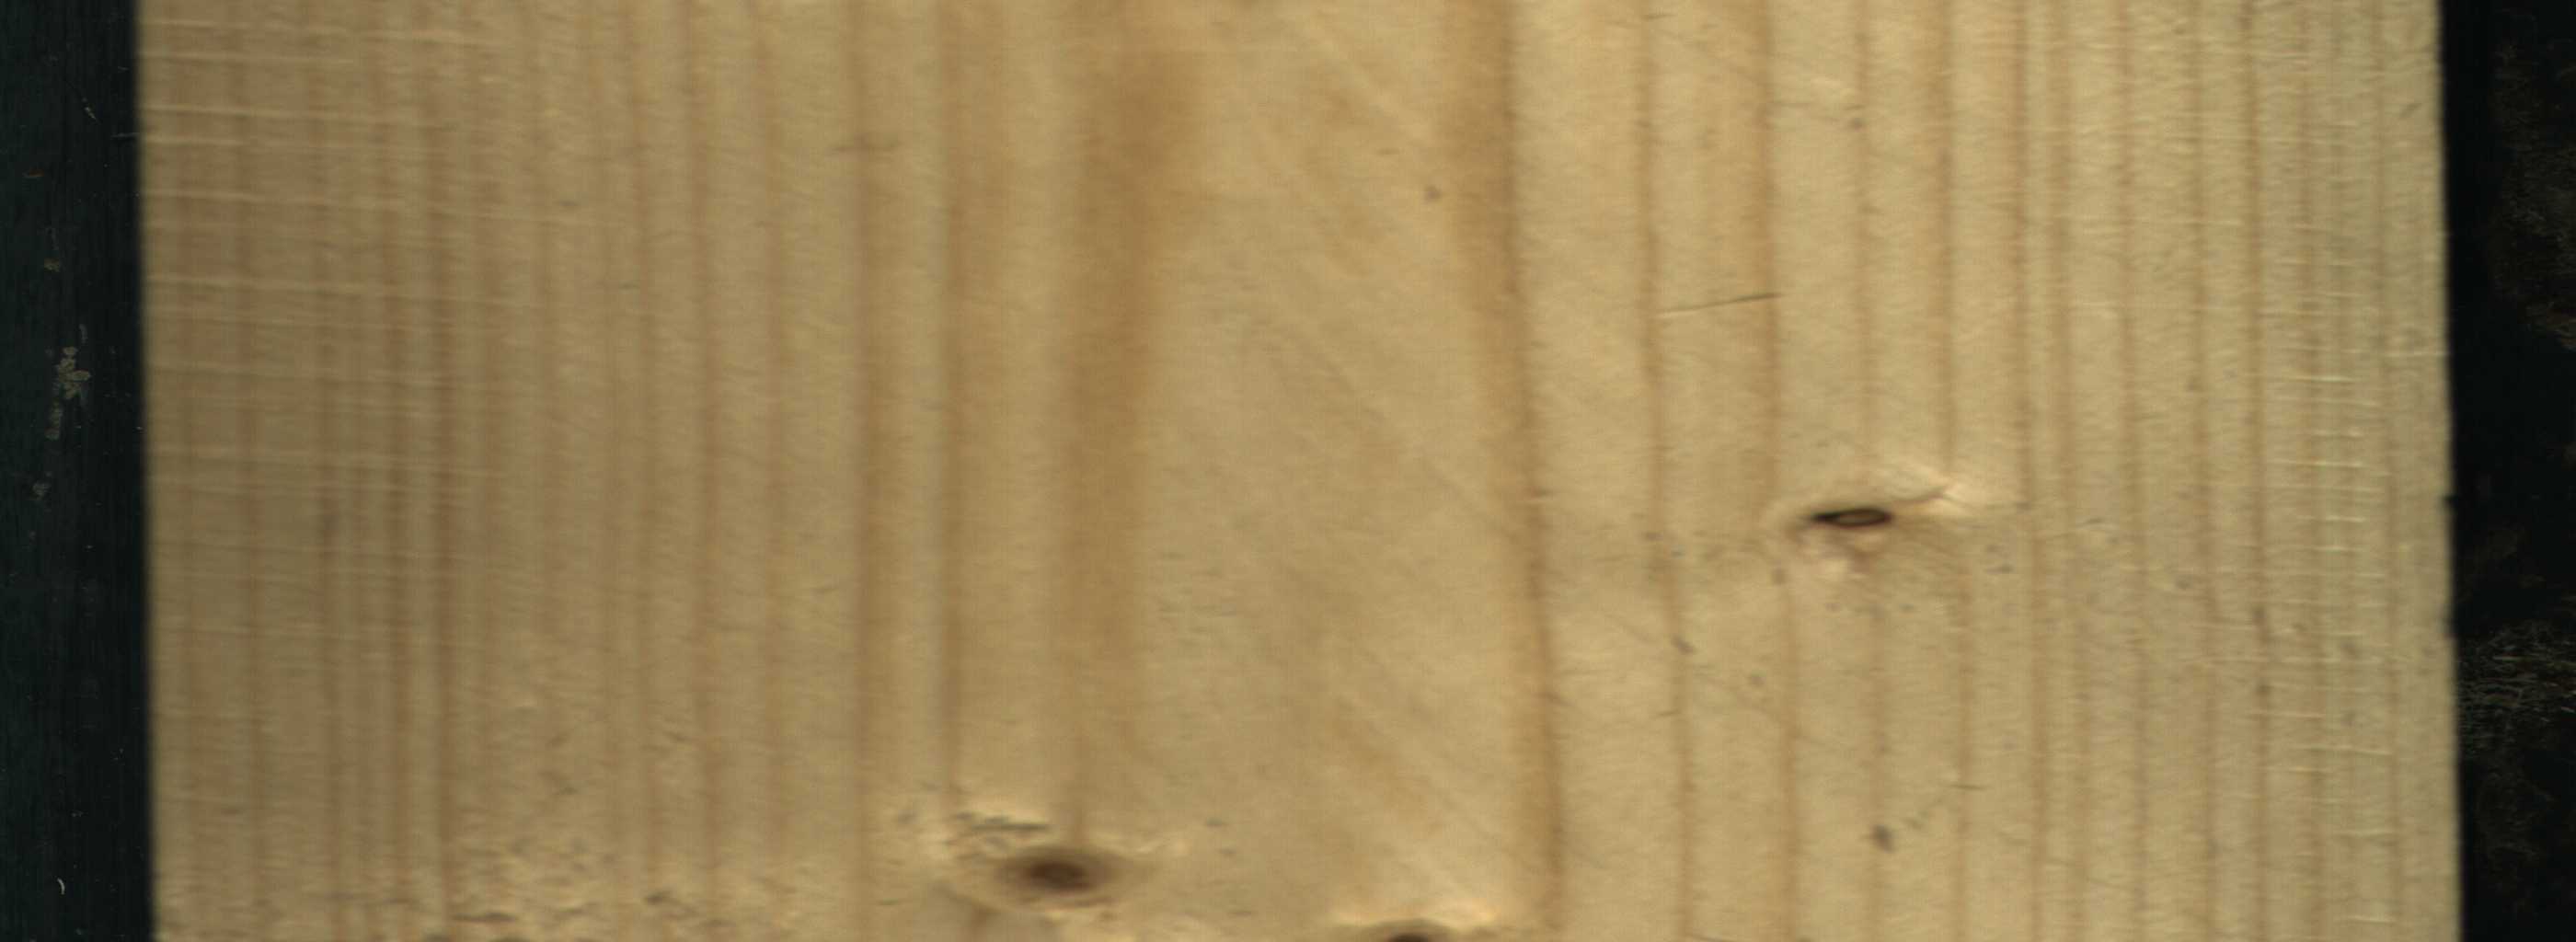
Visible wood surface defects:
Live_Knot
Live_Knot
Live_Knot